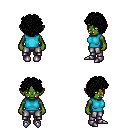
a pixel art fantasy rpg character, female body template, orc, green skin, teal sleeveless shirt, metal pants, black curly afro hairstyle, metal boots, four views (front, back, left, right), 2x2 character sprite sheet, small pixel art, hard edges, no anti-aliasing